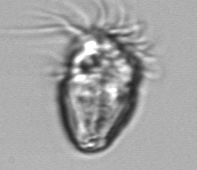
Label: Strombidium_morphotype1